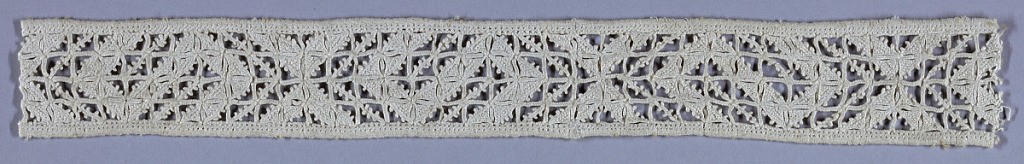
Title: Band
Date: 16th–17th century
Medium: linen Technique: grid of withdrawn element with needle lace, reticella style
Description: Panel with a repeating geometric scroll pattern.